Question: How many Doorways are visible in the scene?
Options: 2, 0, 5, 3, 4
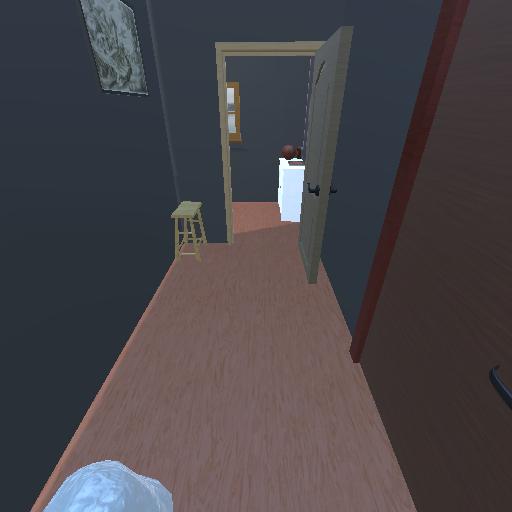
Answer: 2